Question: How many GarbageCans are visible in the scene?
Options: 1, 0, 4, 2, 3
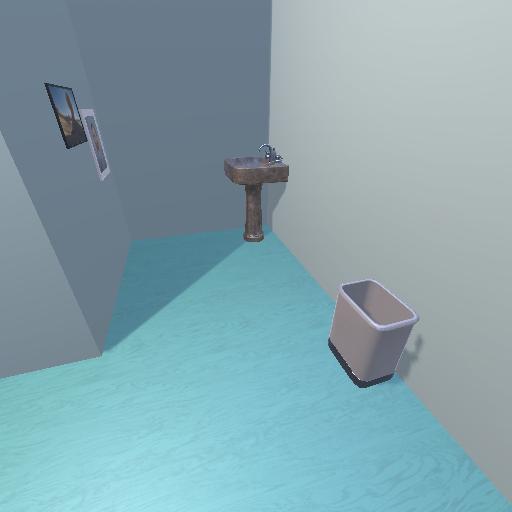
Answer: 1